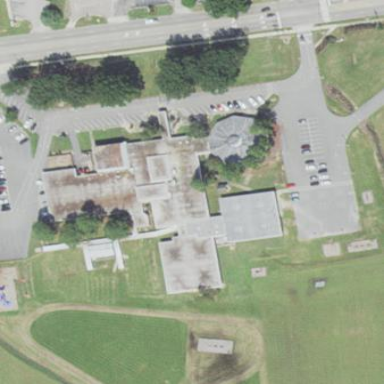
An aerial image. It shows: School building.